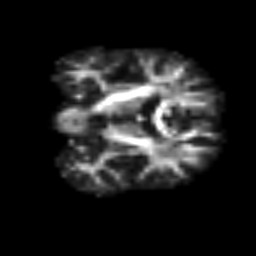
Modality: FA
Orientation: coronal
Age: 54
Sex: male
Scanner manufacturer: siemens
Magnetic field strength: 3 T
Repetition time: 3.2 s
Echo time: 0.081 s